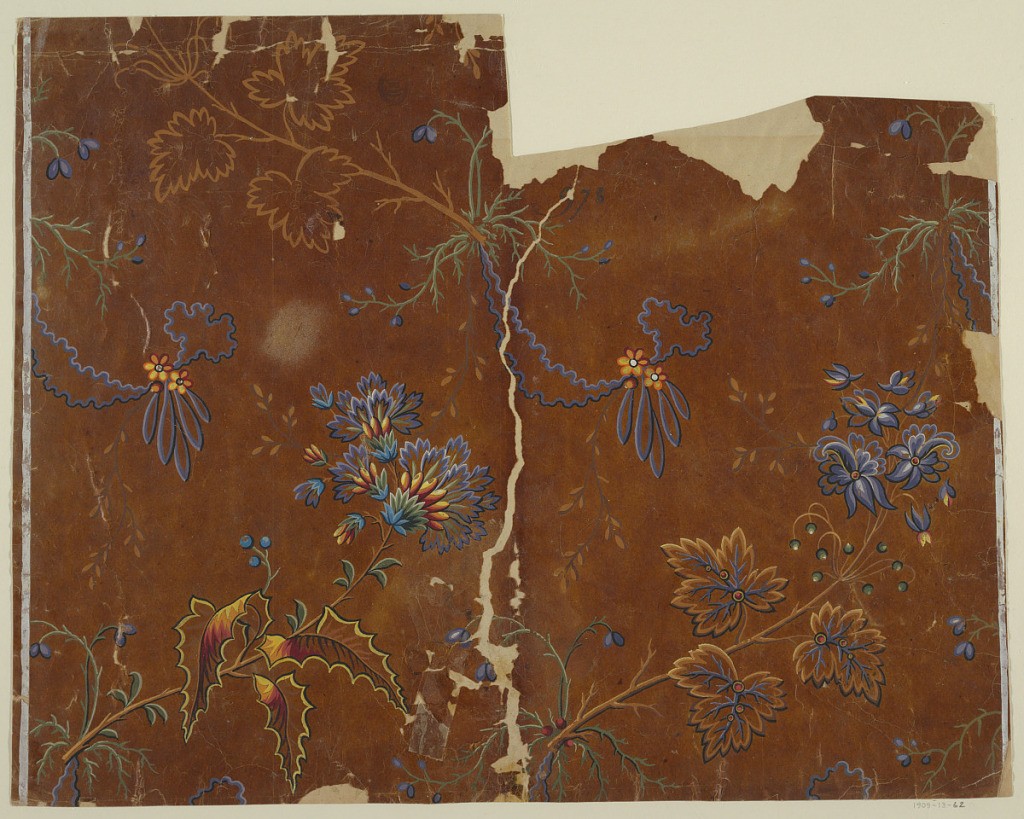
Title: Design for a Woven Fabric
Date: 1805–1840
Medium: Brush and gouche on oily tracing paper
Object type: Drawing
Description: Boughs of flowers are connected by undulated ribbons with flower boughs hanging at right beneath their bottoms. The flower bunches are of different designs in each alternate row. White stripes at left.